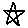
Label: star